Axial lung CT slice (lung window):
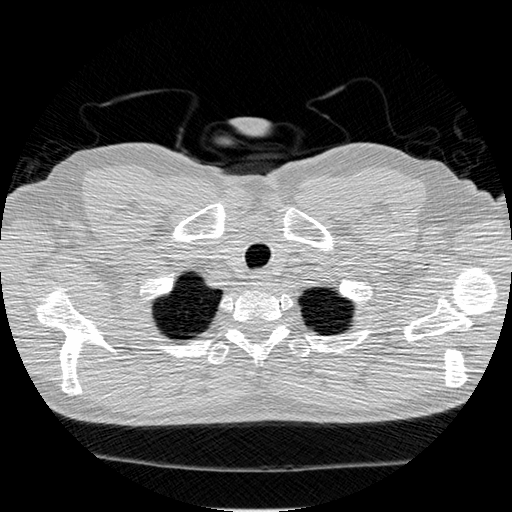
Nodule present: no